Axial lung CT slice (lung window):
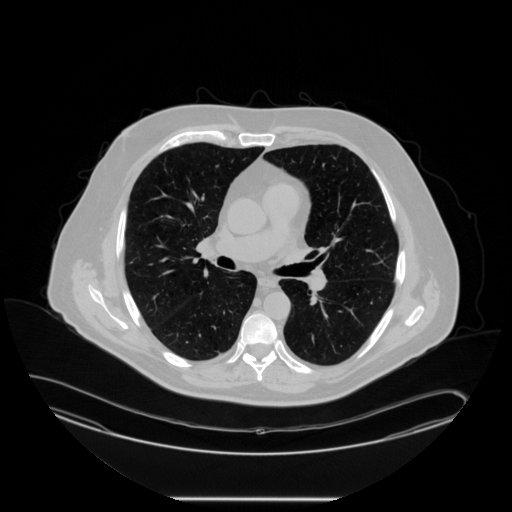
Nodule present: no